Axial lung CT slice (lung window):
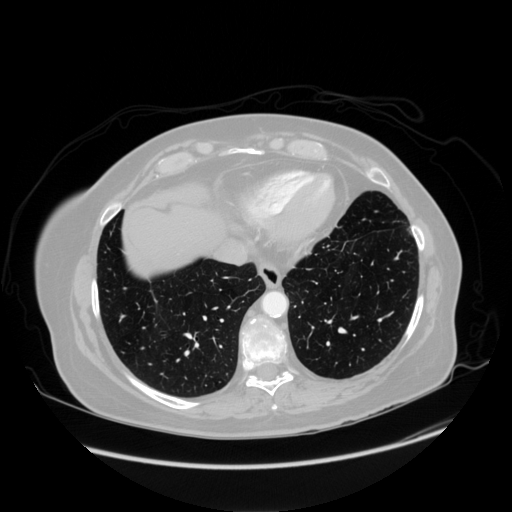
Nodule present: no